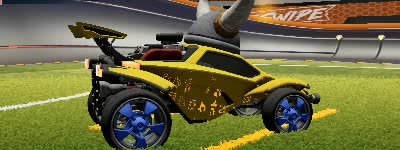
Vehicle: octane